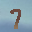
Label: 7